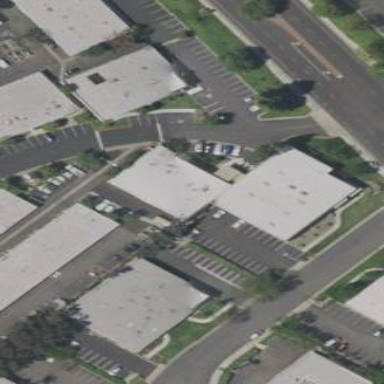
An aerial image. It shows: Commercial building.